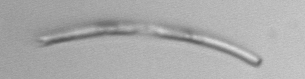
Label: Eucampia_morphytype1